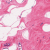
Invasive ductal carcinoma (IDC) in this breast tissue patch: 0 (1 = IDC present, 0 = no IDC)